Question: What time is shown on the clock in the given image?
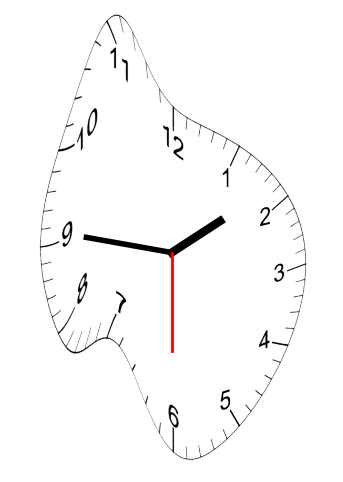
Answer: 01:45:30